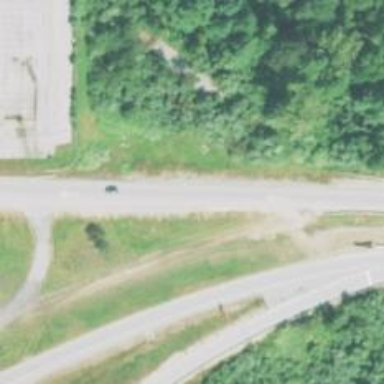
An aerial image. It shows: Trunk link road with asphalt surface.